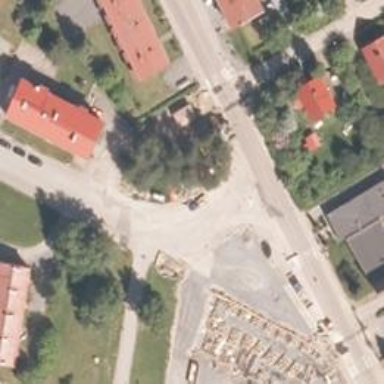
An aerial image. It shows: Marked road crossing.